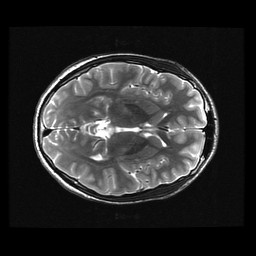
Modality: T2w
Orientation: axial
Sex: male
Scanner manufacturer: ge
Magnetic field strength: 3 T
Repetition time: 5 s
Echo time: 0.1017 s